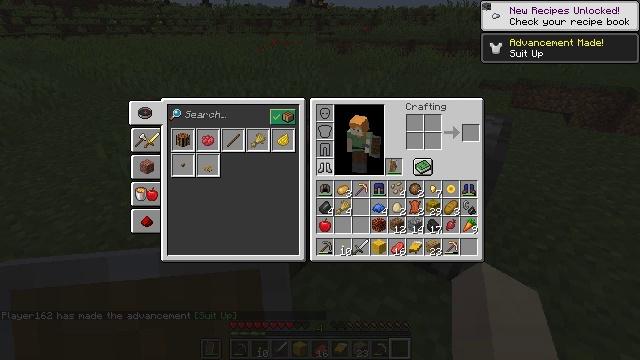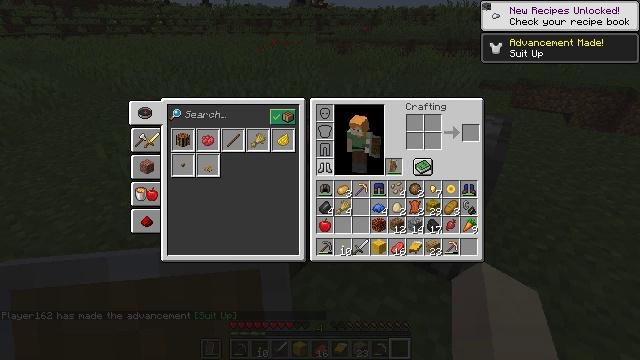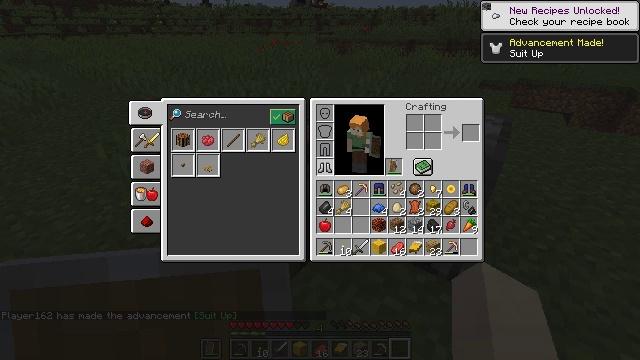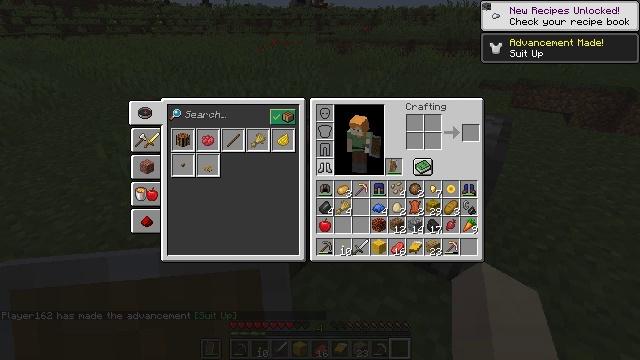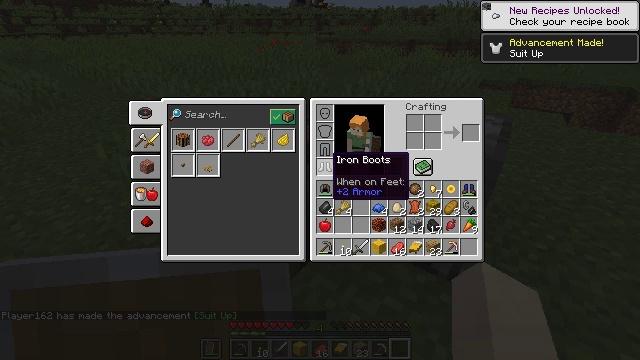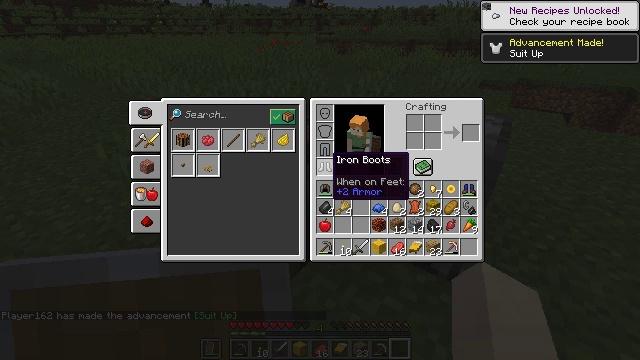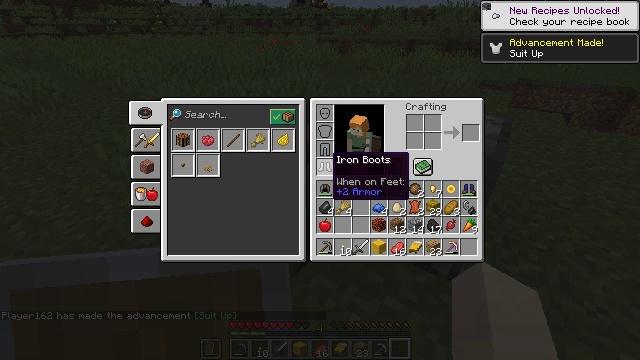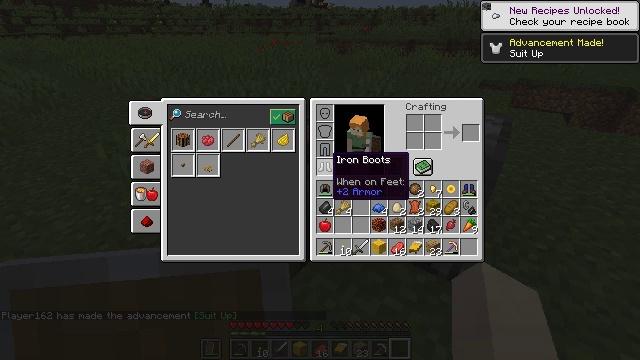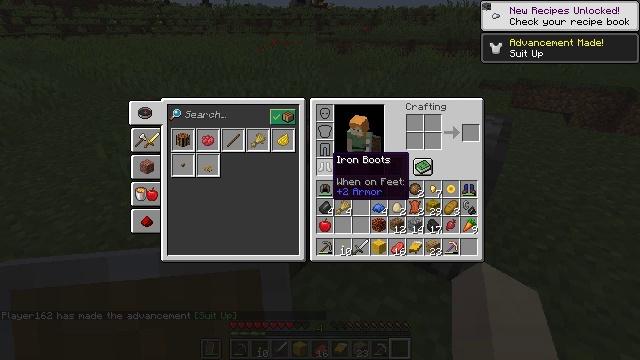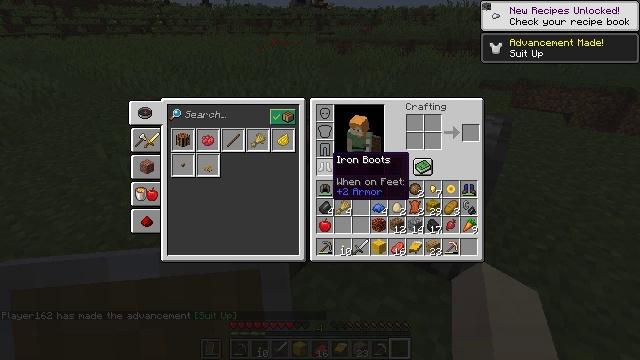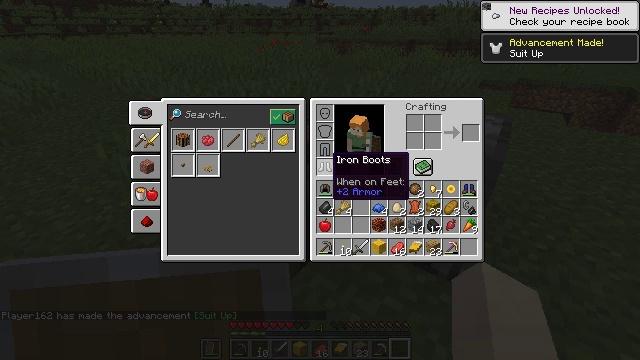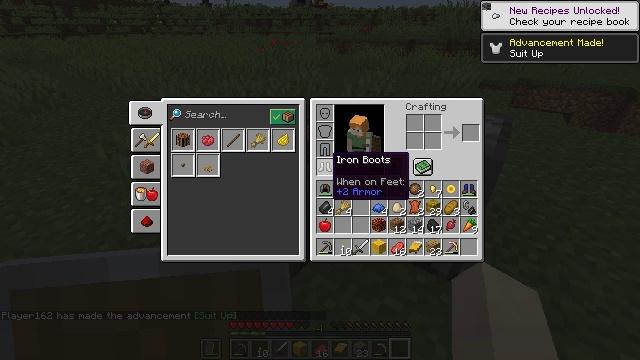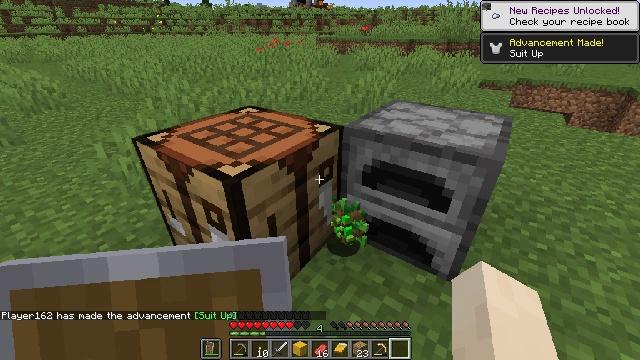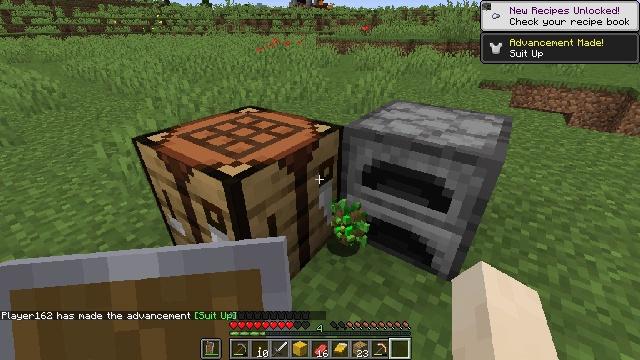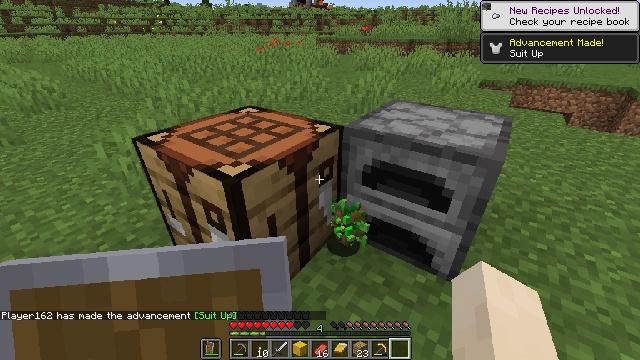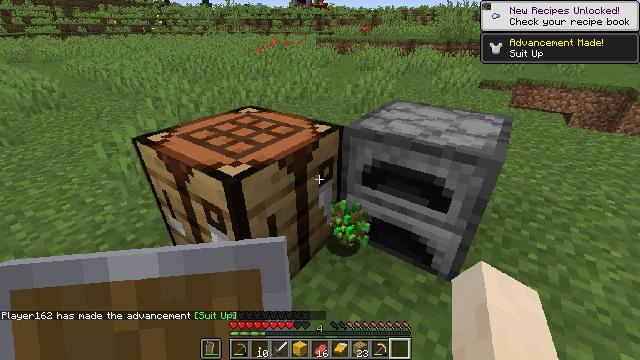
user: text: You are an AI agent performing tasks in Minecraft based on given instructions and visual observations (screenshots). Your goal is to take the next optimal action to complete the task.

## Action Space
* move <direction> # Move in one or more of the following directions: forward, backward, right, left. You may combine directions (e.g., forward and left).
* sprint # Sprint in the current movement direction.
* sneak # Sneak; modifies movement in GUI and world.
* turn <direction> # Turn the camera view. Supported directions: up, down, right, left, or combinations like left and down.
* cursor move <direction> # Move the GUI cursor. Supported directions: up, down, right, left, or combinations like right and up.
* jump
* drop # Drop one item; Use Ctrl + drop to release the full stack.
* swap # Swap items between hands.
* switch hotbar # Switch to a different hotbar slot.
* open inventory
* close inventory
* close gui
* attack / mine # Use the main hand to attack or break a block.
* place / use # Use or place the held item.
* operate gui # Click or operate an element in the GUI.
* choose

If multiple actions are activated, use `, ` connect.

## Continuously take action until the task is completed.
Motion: motion action
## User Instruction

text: Get the crafting table into the inventory.
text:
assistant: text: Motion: attack / mine
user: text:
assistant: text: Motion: attack / mine
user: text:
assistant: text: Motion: attack / mine
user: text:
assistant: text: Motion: no_op
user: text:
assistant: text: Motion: no_op
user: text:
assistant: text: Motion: no_op
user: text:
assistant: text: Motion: no_op
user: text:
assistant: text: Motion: no_op
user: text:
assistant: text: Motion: no_op
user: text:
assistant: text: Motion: no_op
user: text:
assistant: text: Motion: no_op
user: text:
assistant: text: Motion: open inventory
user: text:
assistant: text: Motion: open inventory
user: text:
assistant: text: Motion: open inventory
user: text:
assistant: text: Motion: open inventory
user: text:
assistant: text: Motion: no_op
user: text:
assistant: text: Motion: no_op
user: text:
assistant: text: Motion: no_op
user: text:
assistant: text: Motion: turn right
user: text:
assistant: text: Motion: turn right
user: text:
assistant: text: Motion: turn right and down
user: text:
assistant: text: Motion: turn right
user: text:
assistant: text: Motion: no_op
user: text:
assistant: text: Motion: no_op
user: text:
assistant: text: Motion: no_op
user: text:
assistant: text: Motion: no_op
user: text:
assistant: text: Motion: no_op
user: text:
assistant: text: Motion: no_op
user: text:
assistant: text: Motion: no_op
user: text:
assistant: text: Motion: no_op